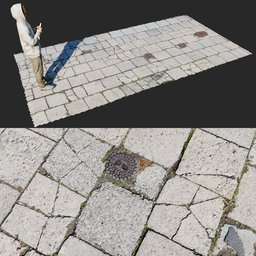
Label: architecture